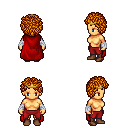
a pixel art fantasy rpg character, female body template, human, tanned skin, red cape, red pants, dark blonde curly afro hairstyle, gold tiara, white cloth bandages, brown shoes, four views (front, back, left, right), 2x2 character sprite sheet, small pixel art, hard edges, no anti-aliasing